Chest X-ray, PA view. Patient: 34 years old, sex F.
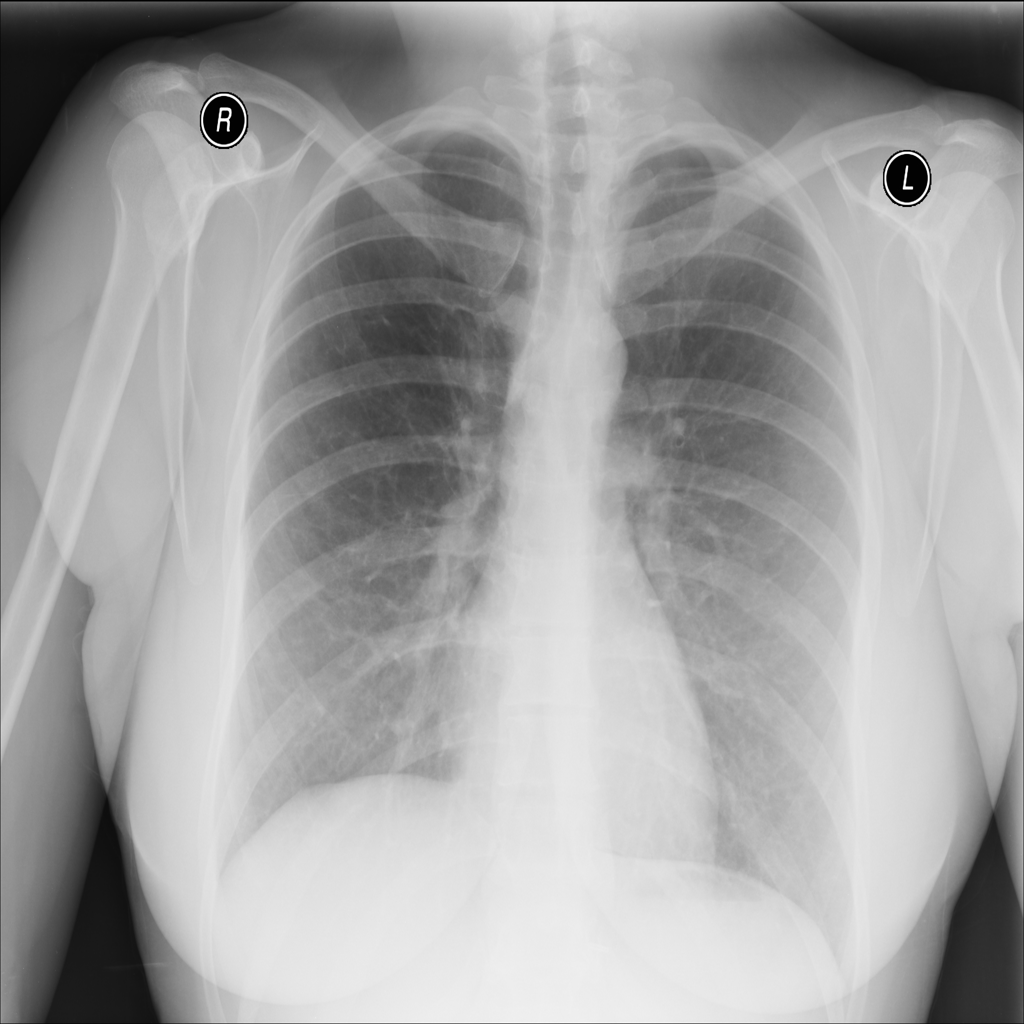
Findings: No Finding